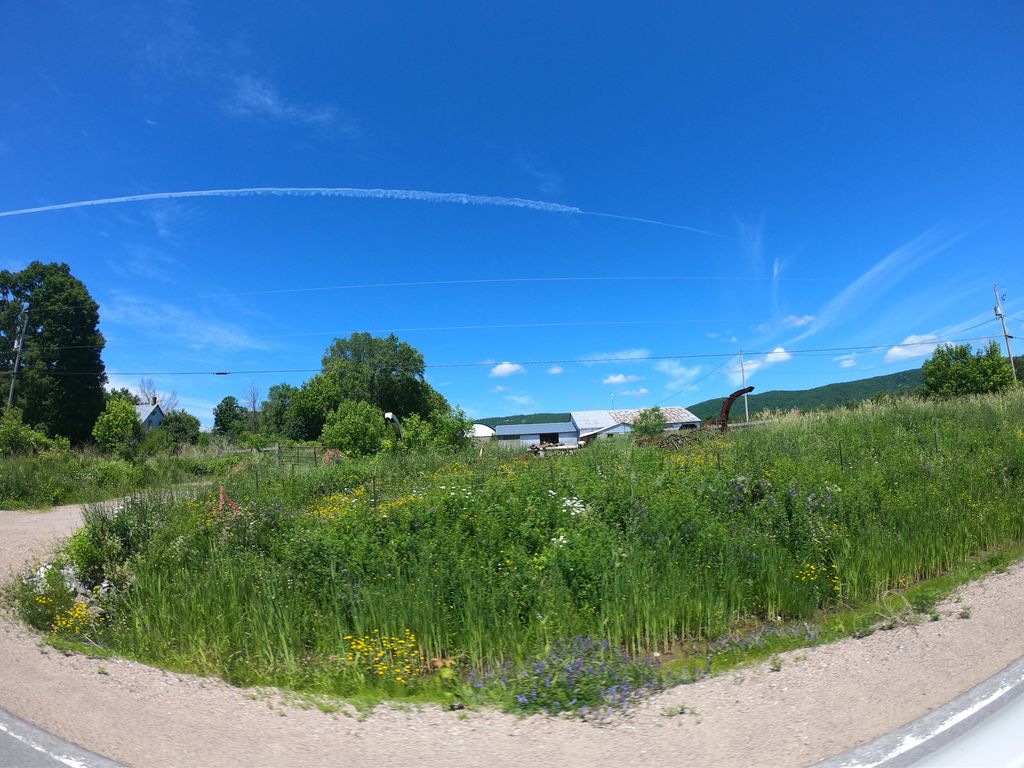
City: ottawa-gatineau